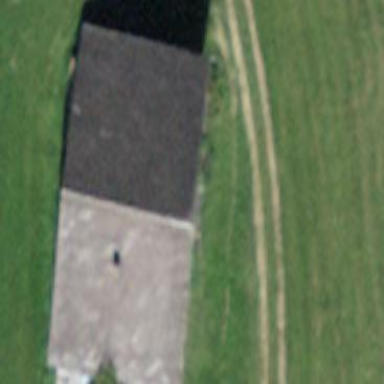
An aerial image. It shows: Farm building.